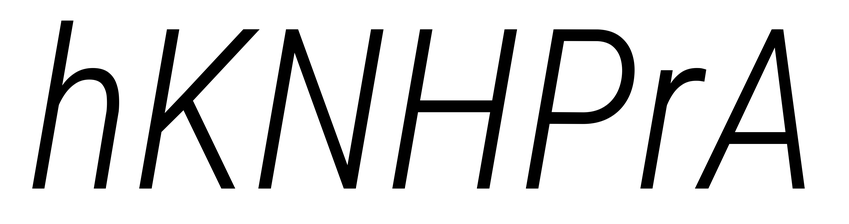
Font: Roboto-Italic_Condensed_Light_Italic